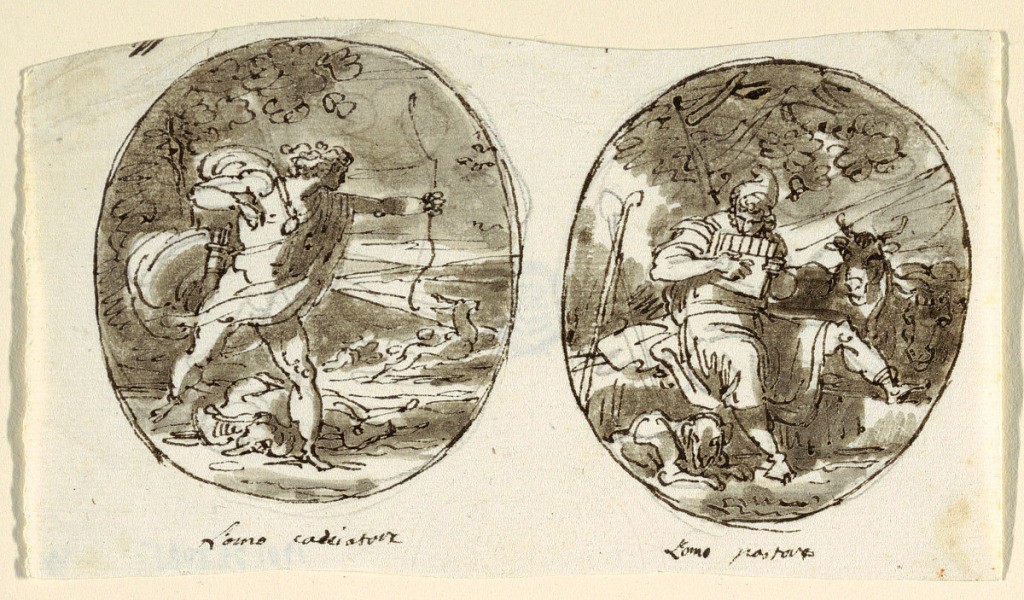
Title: Man the Hunter, Man the Shepherd, Design for Vaulted Ceiling, Sala dei Legislatori, Palazzo Conti-Sinibaldi, Faenza
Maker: Felice Giani, Italian, 1758–1823
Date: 1787–1802
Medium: Pen and ink, brush and greyish-brown wash over black chalk on laid paper
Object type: Drawing
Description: Young man in pose of Apollo, standing over carcass, points bow toward stag running in right distance. Inscription: L'omo cacciatore.  At right, shepherd, wearing Phrygian cap, blows pan flute. Cattle at right. Inscription: L'omo pastore.